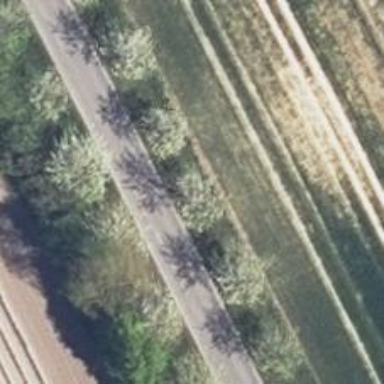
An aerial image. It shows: Row of deciduous broadleaved trees.